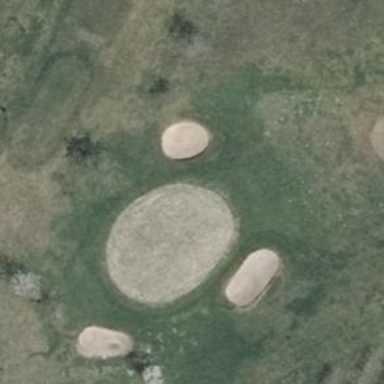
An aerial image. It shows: Golf green.